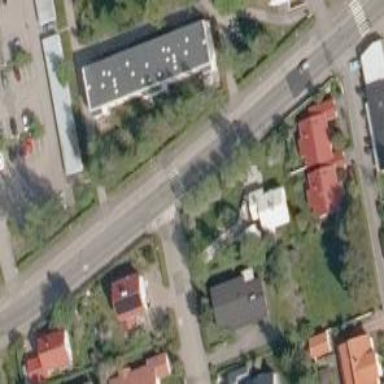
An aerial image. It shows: Uncontrolled crossing on the road.